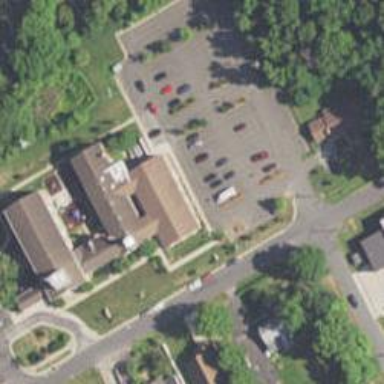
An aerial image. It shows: Kindergarten.